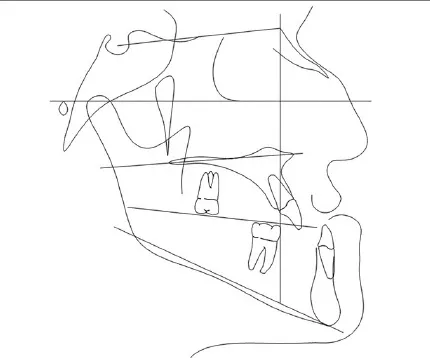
Initial lateral cephalometric tracing.
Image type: radiology (x_ray)